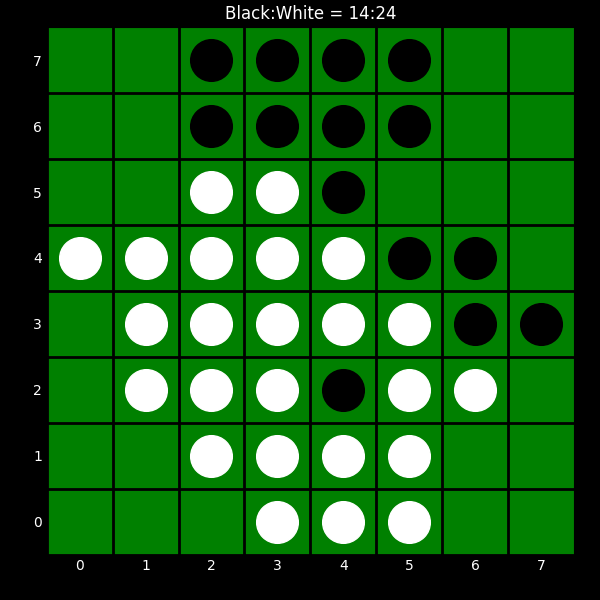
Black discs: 14
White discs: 24